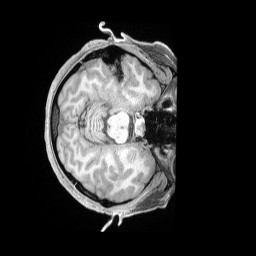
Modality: T1w
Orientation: axial
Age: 38
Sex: female
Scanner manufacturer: siemens
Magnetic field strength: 3 T
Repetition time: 2 s
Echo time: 0.00211 s